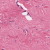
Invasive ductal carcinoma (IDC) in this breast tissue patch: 0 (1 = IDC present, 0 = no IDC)